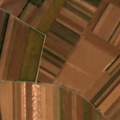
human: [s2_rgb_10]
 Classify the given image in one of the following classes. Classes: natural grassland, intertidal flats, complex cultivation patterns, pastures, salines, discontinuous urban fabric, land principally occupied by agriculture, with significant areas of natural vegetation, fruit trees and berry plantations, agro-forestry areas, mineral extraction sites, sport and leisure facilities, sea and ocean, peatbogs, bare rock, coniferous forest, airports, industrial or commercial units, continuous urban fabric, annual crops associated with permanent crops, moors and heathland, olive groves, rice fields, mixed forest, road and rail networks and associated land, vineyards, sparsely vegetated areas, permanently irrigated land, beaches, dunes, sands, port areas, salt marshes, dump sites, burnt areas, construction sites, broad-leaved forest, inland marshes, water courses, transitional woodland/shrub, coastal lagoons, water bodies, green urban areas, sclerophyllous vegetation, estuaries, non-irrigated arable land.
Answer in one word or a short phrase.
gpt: non-irrigated arable land, land principally occupied by agriculture, with significant areas of natural vegetation